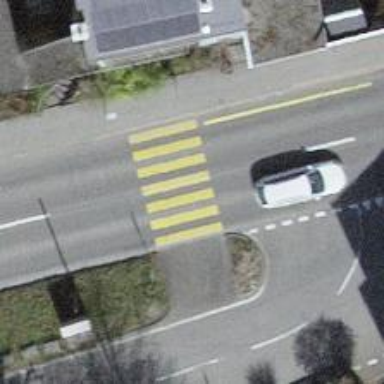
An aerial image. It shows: Uncontrolled zebra crossing with zebra markings.